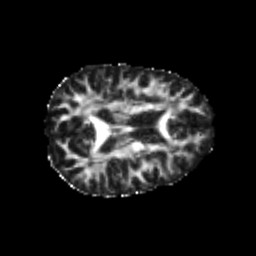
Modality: FA
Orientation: axial
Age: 25
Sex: female
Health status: healthy
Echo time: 0.074 s